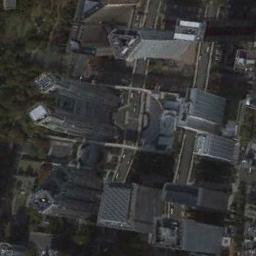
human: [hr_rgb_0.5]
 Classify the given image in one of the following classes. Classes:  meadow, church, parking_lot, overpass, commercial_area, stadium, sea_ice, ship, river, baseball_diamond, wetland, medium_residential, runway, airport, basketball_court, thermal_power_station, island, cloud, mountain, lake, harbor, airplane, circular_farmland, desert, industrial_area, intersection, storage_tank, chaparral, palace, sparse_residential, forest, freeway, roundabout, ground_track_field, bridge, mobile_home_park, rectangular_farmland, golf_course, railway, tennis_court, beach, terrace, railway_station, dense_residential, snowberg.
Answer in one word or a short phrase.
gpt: commercial_area